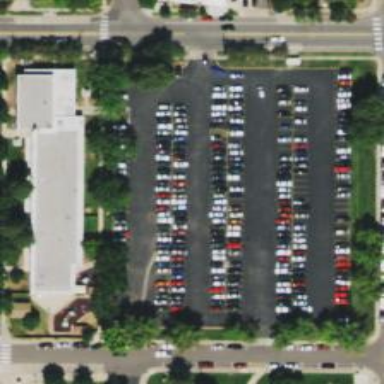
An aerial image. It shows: Road serving as parking aisle.